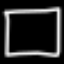
Label: square